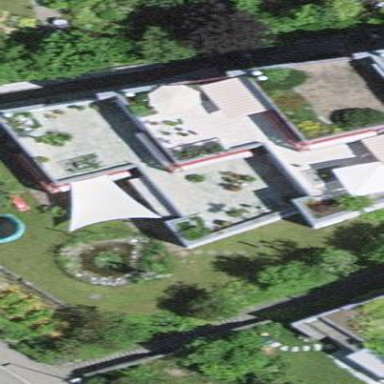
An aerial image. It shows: Terrace building.